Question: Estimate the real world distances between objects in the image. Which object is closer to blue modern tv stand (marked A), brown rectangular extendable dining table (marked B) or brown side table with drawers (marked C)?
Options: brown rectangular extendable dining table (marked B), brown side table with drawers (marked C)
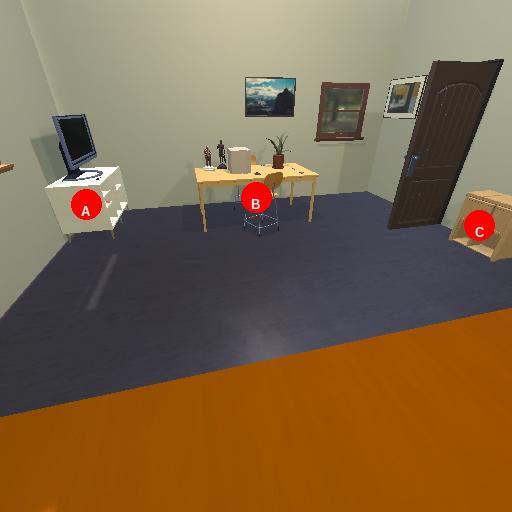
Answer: brown rectangular extendable dining table (marked B)